Question: How can I disable headers in table properties for CKEditor, like that of rows and columns in the image given below.

I am working on CKEditor version 3.0 in an asp.net web application, I tried to make some changes in (inside the plugins-->table folder) but didn't get the desired output.
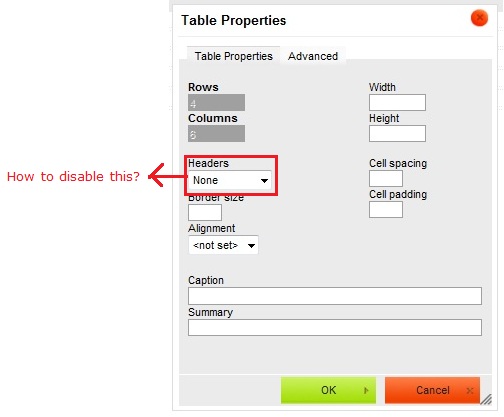
Answer: Use 'dialogDefinition' event (<URL>:
'''
CKEDITOR.on( 'dialogDefinition', function( evt ) {
var dialog = evt.data;
if ( dialog.name == 'table' ) {
// Get dialog definition.
var def = evt.data.definition;
def.onShow = function() {
var select = this.getContentElement( 'info', 'selHeaders' );
select.disable();
}
}
} );
'''